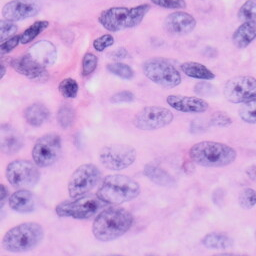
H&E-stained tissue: Skin